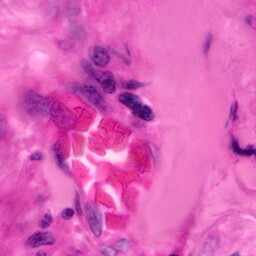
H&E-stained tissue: Pancreatic